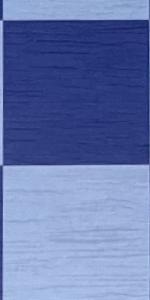
Label: Empty